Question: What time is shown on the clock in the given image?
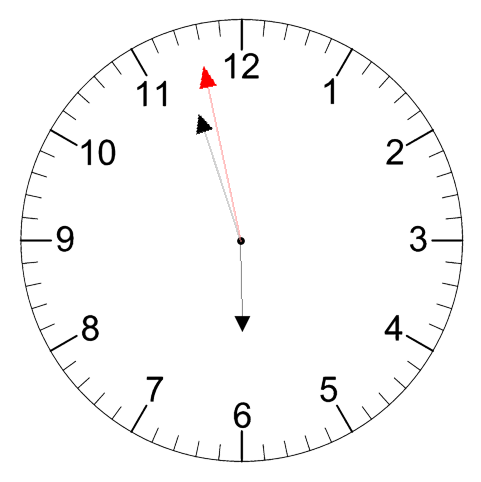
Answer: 05:56:58